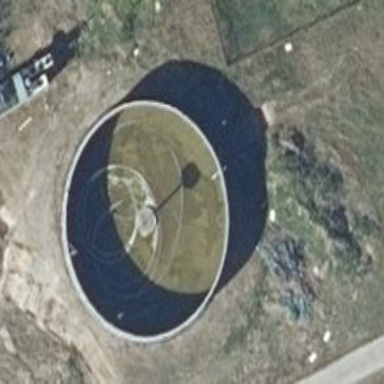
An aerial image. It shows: Storage tank that is man-made.